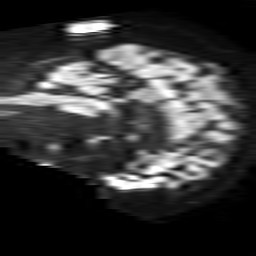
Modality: TRACE
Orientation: sagittal
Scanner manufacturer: philips
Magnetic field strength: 1.5 T
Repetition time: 4.6 s
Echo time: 0.08528 s